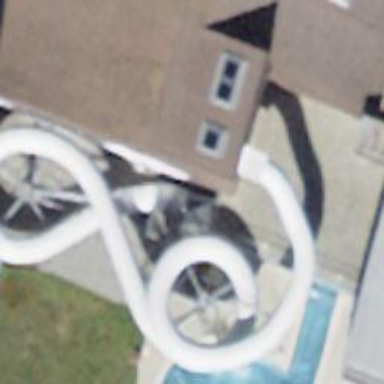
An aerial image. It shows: Water slide attraction.